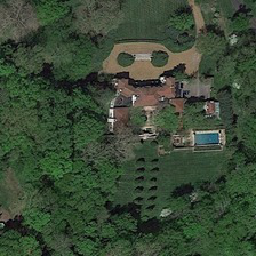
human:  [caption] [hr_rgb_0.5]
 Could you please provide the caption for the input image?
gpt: A green forest occupies a vast land.

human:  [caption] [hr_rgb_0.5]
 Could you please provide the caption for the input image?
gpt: There are red and white in the middle of the building.

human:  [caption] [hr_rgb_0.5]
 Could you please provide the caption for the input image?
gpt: There are red and white in the center of the building.

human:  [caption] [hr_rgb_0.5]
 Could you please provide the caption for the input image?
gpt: This green forest covers a large area.

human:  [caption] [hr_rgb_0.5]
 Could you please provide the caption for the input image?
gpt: There's red and white in the center of the building.